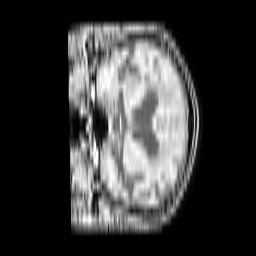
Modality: T1w
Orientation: coronal
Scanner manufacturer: philips
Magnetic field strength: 1.5 T
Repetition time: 0.1974 s
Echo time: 0.001888 s